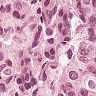
Metastatic tissue present: yes